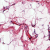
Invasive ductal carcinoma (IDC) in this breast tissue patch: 0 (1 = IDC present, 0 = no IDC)